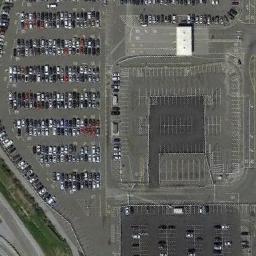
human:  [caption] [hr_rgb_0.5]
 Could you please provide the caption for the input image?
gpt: There are many different colors and styles of cars in the parking lot .

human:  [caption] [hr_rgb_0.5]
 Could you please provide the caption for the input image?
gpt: Eighty percent of the parking spaces in the parking lot are occupied .

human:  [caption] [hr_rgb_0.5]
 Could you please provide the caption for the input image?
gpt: The parking lot is full of cars .

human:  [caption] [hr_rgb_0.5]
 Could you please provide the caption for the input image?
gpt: Some parking lots have lots of parked cars but one of parking lots has lots of empty parking spaces .

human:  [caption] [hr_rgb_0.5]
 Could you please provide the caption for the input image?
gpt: There are many cars and many empty space on the parking lot .